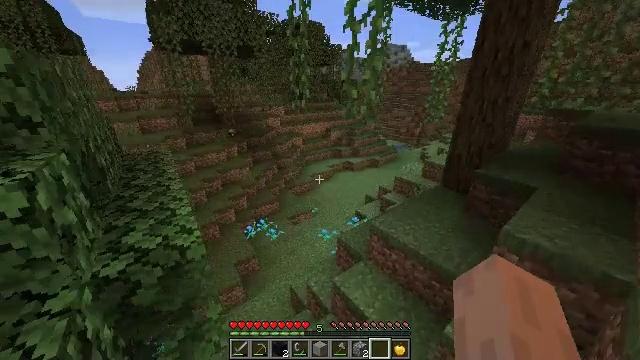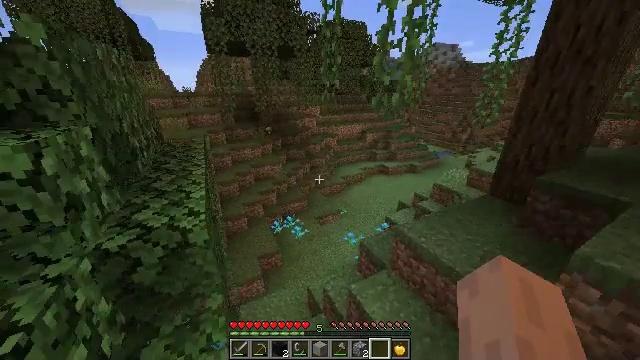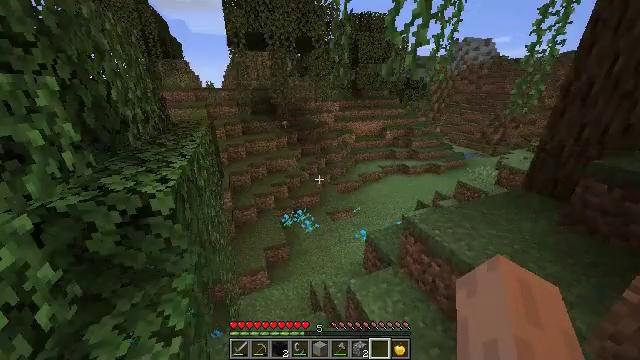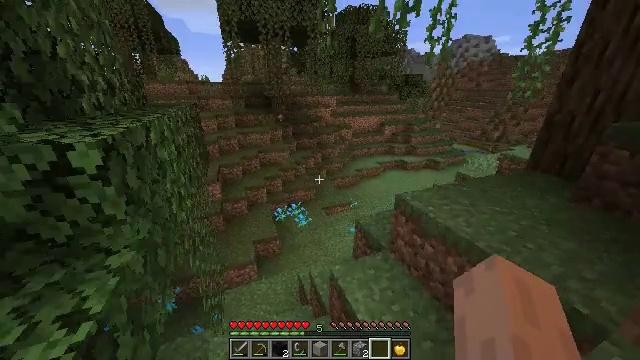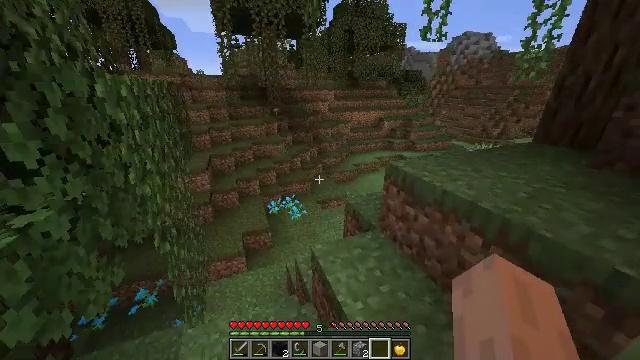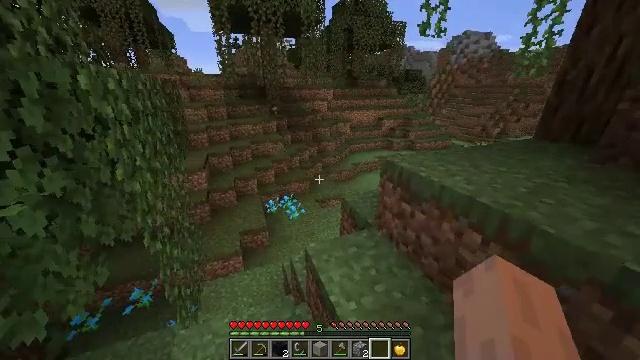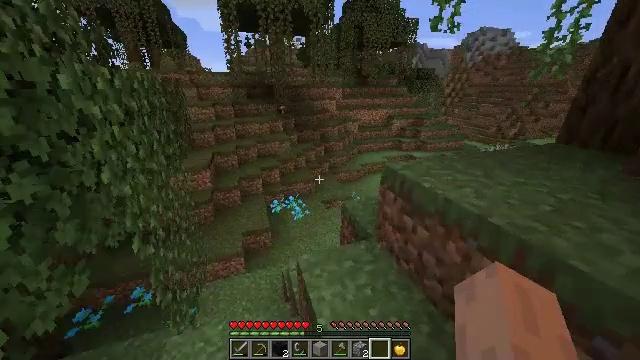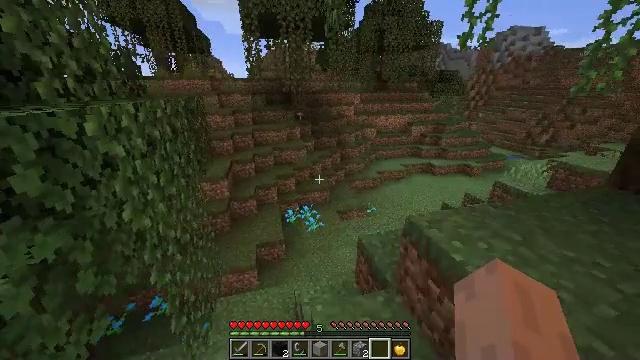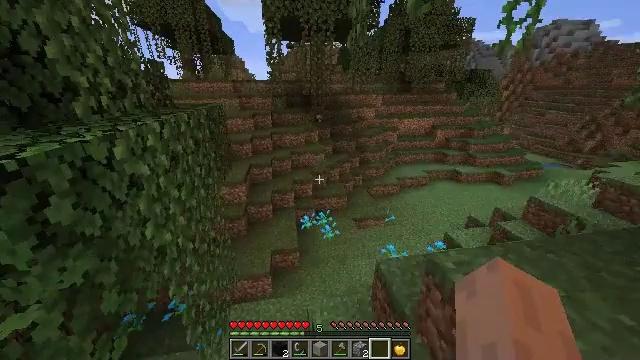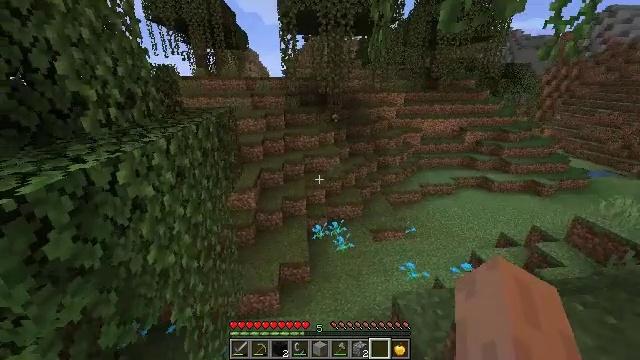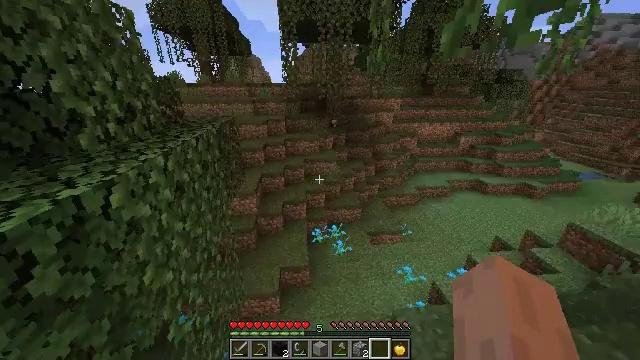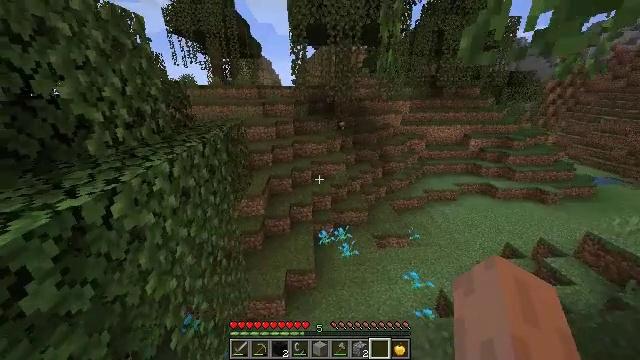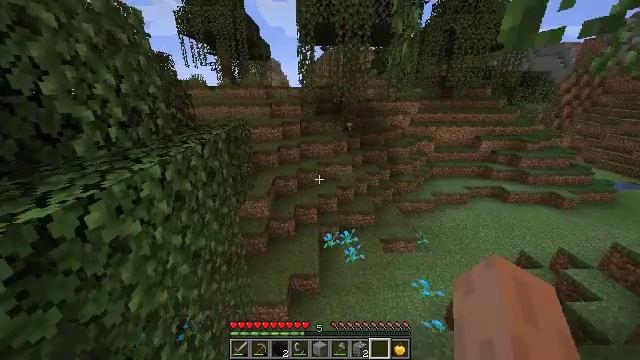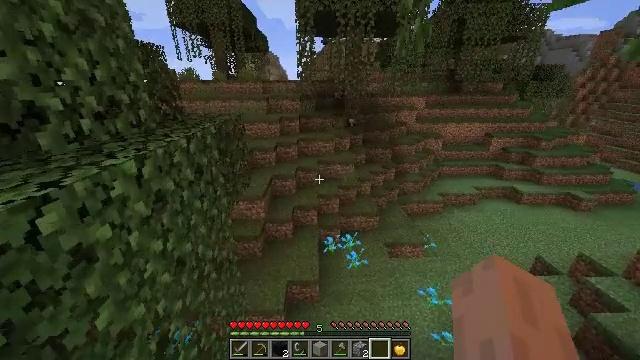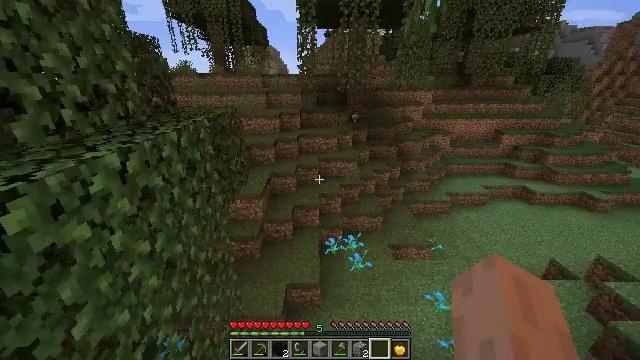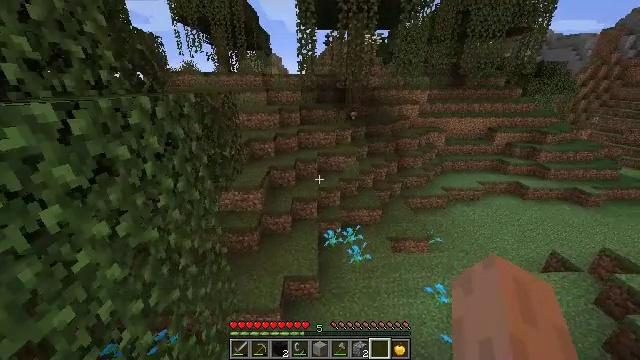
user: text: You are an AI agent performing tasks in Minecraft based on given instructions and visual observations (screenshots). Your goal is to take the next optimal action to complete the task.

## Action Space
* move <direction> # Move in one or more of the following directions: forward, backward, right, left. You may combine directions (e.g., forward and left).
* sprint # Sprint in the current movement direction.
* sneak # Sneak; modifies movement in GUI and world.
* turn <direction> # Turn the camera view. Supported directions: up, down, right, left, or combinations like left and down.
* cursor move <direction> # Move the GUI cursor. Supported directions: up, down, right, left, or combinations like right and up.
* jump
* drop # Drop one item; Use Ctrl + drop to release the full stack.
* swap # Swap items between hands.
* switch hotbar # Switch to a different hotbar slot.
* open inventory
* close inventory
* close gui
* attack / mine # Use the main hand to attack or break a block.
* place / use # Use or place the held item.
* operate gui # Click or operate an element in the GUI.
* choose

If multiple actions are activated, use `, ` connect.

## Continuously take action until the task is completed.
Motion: motion action
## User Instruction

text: Hunt animals.
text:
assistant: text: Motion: move forward and move right, sprint, turn left, jump
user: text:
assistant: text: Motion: move forward and move right, sprint, turn left, jump
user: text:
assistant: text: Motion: move forward and move right, sprint, jump
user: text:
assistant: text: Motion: move forward and move right, sprint, jump
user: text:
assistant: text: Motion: move forward and move right, sprint, jump
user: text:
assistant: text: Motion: move forward and move right, sprint, turn left, jump
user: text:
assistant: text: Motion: move forward and move right, sprint, turn left, jump
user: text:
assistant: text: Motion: move forward and move right, sprint, turn left, jump
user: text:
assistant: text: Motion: move forward, sprint, turn left, jump
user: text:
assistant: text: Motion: move forward, sprint, jump
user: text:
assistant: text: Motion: move forward, sprint, turn left, jump
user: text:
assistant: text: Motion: move forward, sprint, turn left, jump
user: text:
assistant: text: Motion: move forward, sprint, jump
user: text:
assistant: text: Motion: move forward, sprint, jump
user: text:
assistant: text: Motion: move forward, sprint, jump
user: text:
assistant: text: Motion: move forward, sprint, jump
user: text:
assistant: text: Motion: move forward, sprint, jump
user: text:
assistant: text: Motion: move forward, sprint, jump
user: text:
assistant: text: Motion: move forward, sprint, turn down, jump
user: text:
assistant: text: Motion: move forward, sprint, jump
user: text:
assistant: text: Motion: move forward, sprint, turn left
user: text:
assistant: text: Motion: move forward, sprint, turn left and up
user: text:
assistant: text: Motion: move forward, sprint, turn left and up
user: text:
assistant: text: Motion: move forward, sprint
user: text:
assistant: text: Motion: move forward, sprint, turn up
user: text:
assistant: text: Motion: move forward, sprint, turn up
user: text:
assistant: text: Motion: move forward, sprint, turn up
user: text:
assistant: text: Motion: move forward, sprint, turn up, jump
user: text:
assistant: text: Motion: move forward, sprint, turn up, jump
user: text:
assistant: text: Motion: move forward, sprint, jump